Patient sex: F
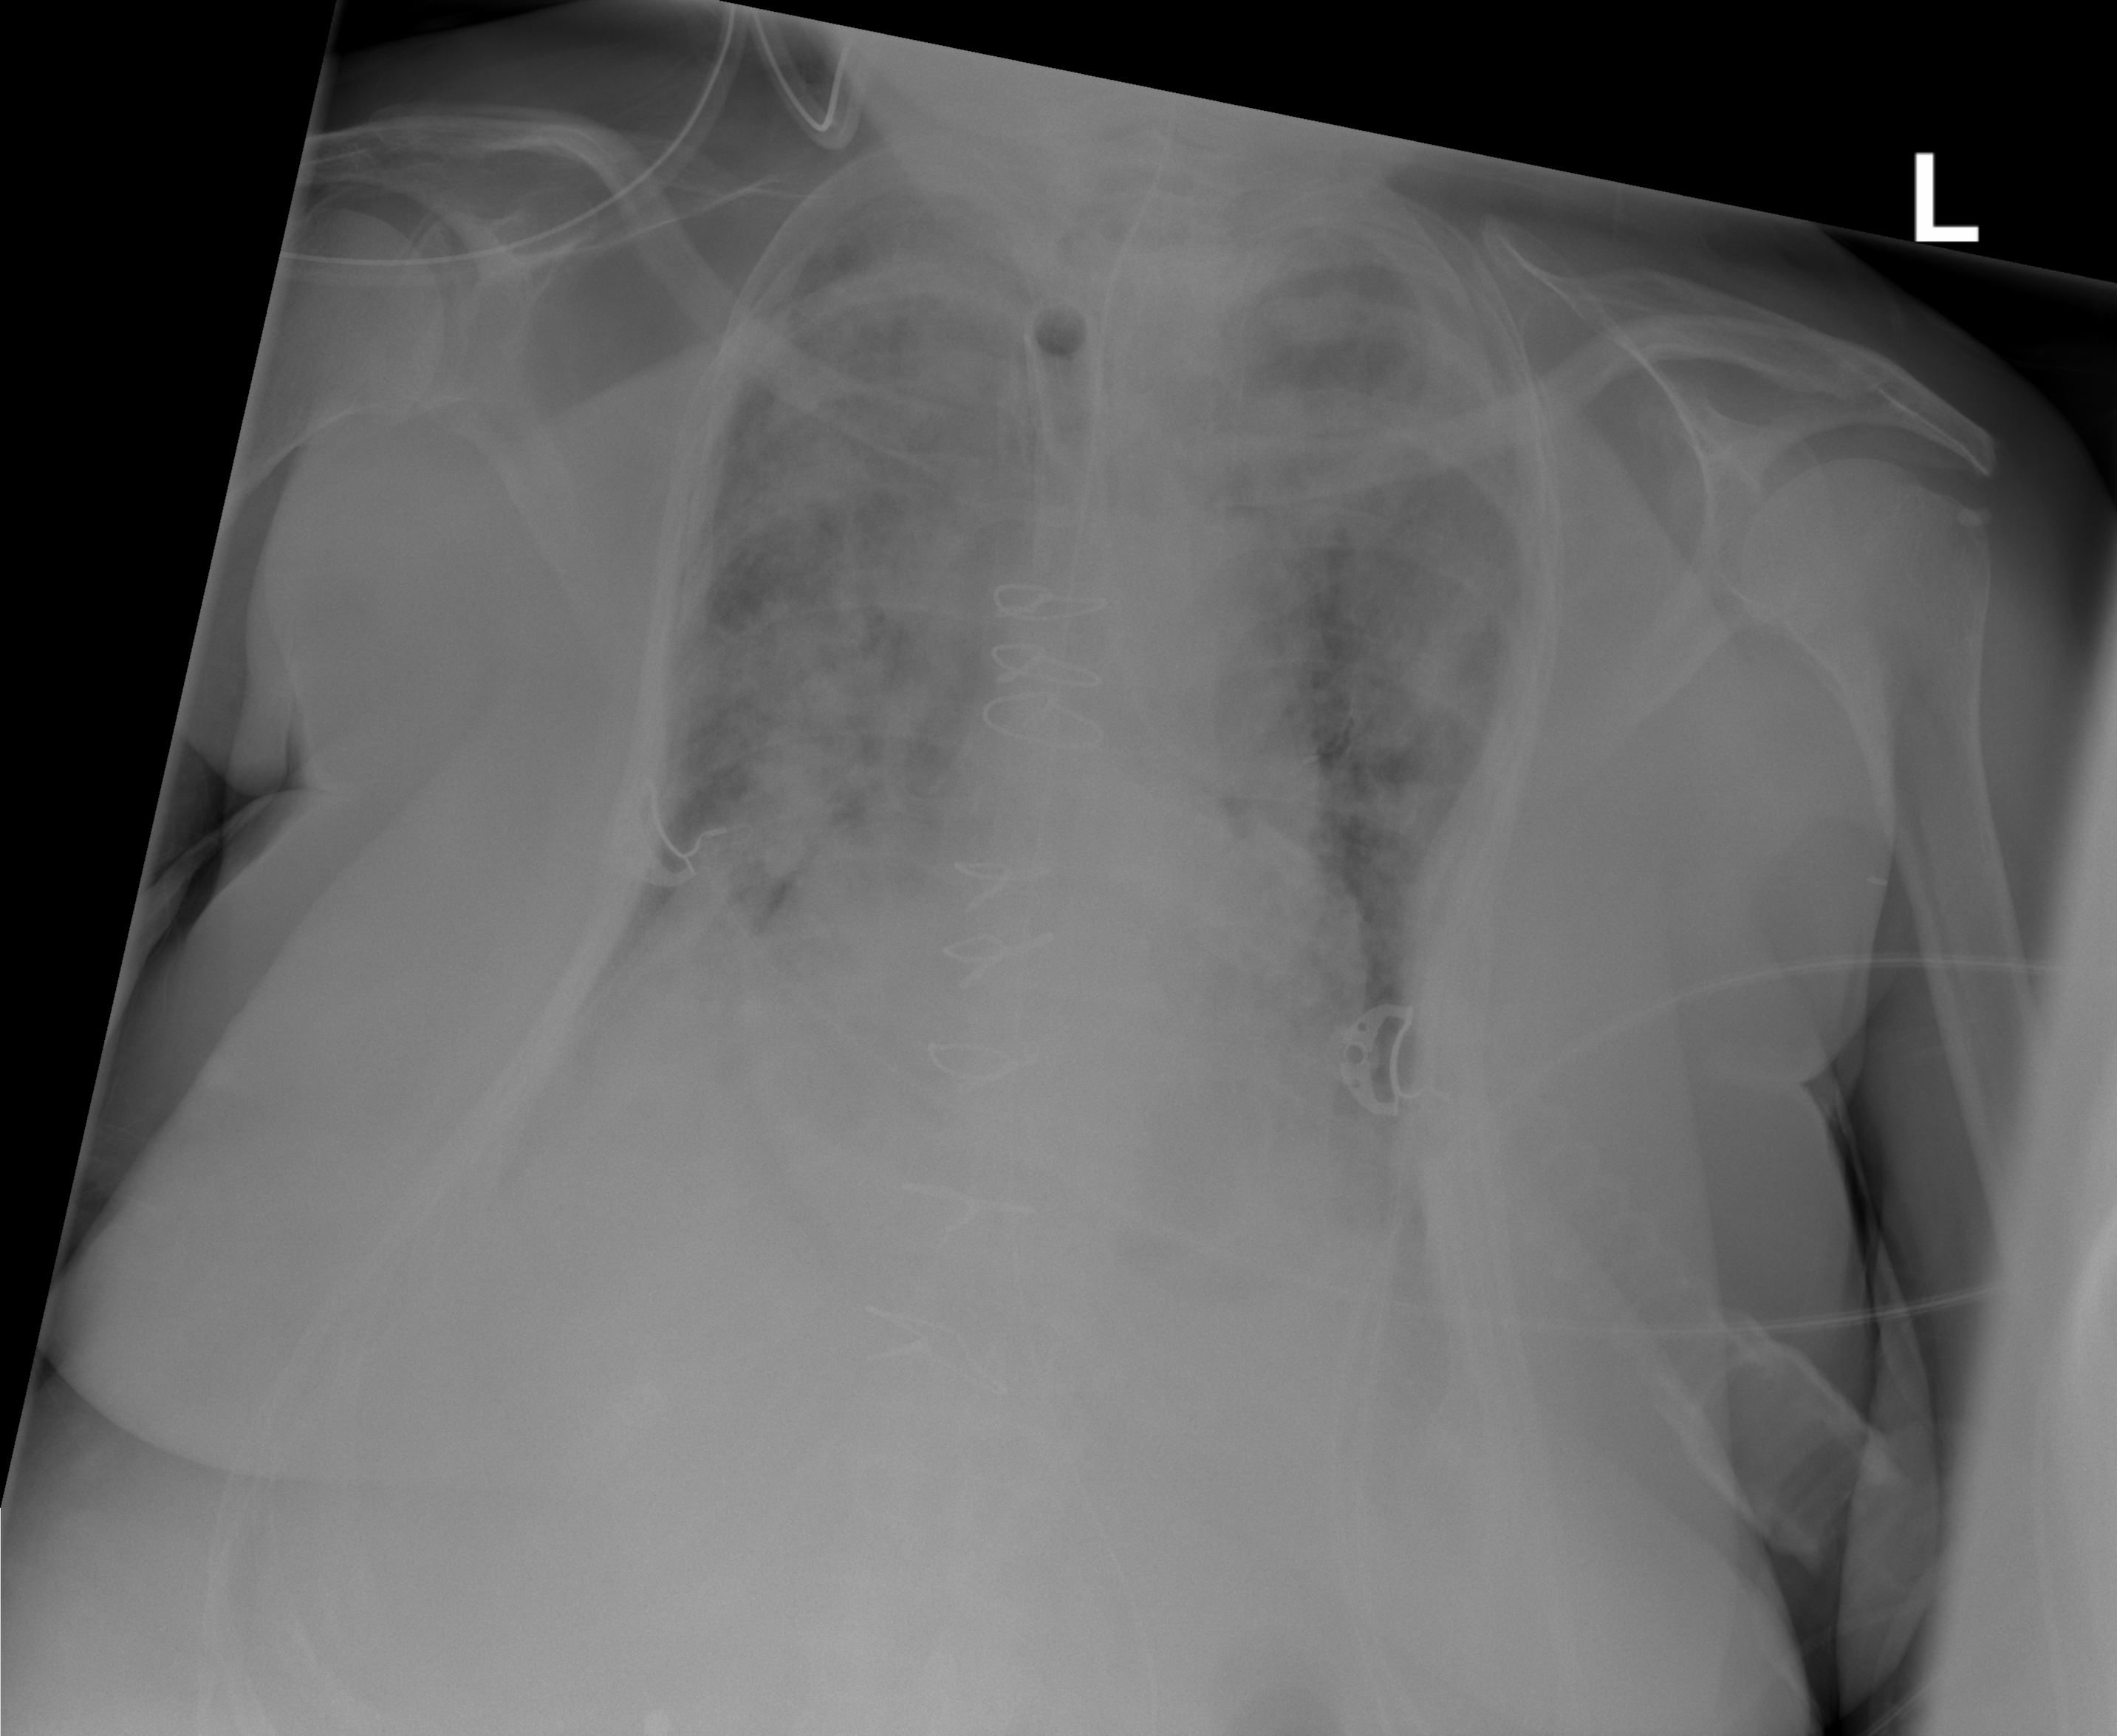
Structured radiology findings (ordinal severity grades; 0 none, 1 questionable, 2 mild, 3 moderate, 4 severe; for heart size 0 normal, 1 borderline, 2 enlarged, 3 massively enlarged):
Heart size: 2
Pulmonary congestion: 0
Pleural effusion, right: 2
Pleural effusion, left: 2
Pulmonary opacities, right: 4
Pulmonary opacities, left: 3
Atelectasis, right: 2
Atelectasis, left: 2